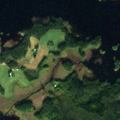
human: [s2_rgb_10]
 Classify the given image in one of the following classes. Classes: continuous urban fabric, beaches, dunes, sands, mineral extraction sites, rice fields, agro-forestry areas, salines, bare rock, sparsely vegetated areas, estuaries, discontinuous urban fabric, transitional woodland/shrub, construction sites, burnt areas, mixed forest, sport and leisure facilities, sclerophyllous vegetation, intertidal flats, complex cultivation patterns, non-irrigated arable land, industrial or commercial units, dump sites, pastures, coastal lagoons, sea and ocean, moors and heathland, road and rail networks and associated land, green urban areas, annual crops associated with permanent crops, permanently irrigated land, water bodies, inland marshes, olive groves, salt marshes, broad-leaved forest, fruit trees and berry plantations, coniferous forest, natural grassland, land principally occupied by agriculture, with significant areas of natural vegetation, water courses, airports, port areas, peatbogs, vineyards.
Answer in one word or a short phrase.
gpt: land principally occupied by agriculture, with significant areas of natural vegetation, coniferous forest, peatbogs, water bodies